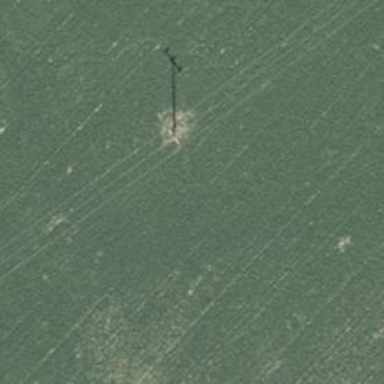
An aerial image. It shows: Minor power line with three cables.